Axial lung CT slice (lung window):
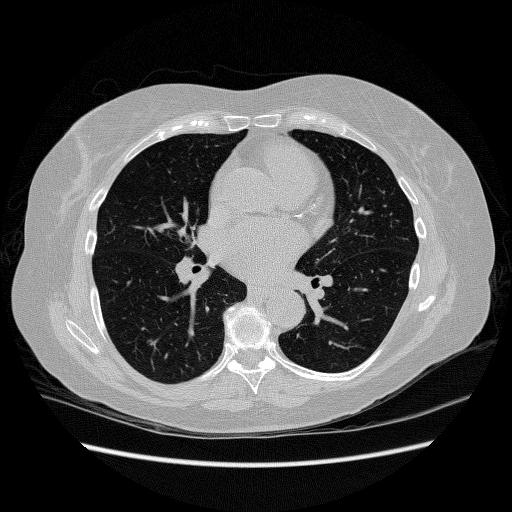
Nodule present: no